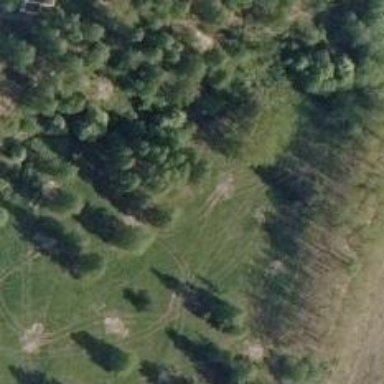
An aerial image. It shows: Disc golf hole.